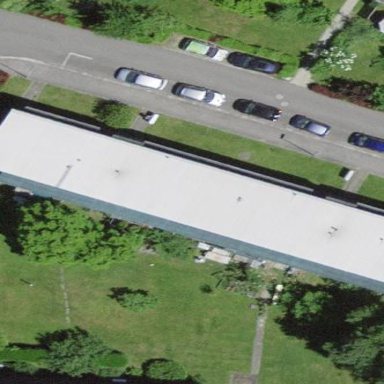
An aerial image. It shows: Image showing building with apartments.